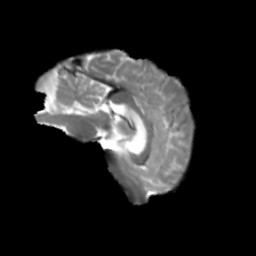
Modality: T2w
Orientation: sagittal
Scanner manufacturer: siemens
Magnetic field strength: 3 T
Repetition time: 4 s
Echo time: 0.0594 s